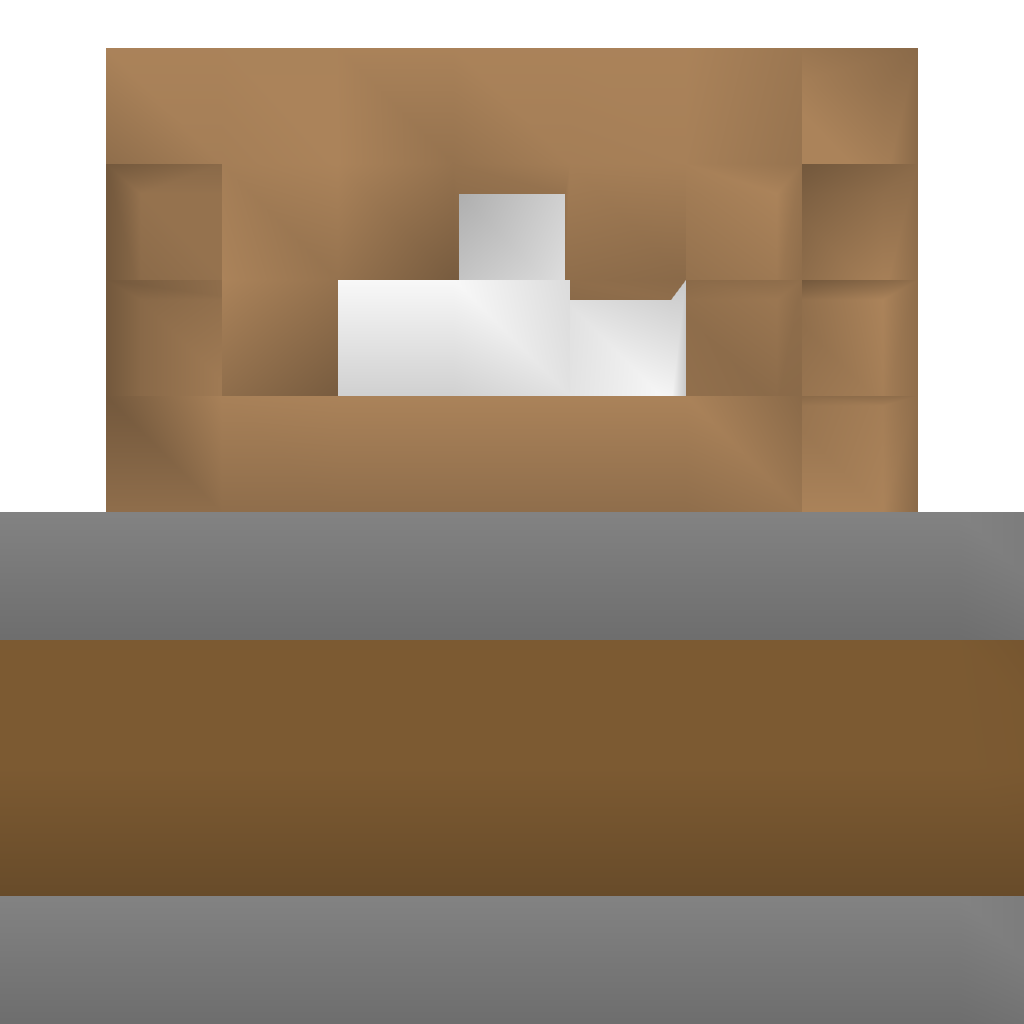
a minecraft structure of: Simple House cube house no roof 50% earth below house